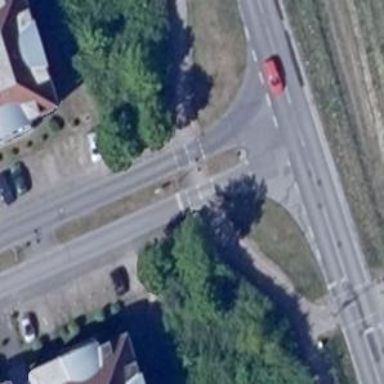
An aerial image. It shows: Unmarked road crossing.